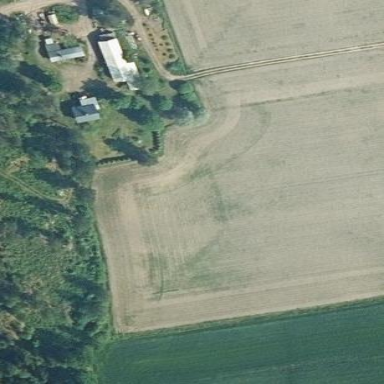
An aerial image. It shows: Farmyard area.